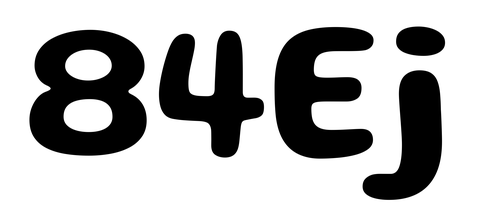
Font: Gluten_SemiBold